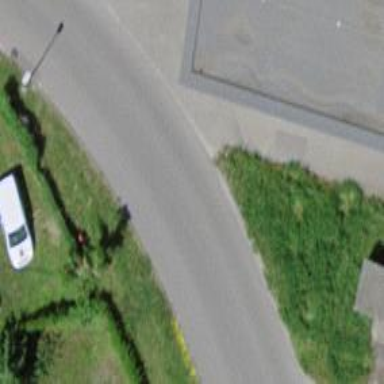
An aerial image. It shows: Footway along the road.